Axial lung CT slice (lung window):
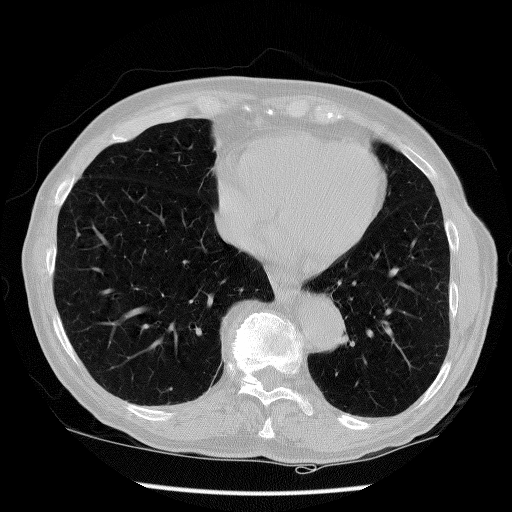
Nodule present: no